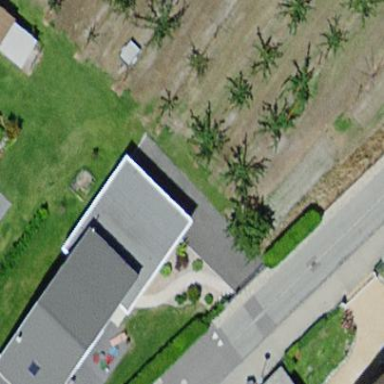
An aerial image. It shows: Detached building with saltbox roof shape.